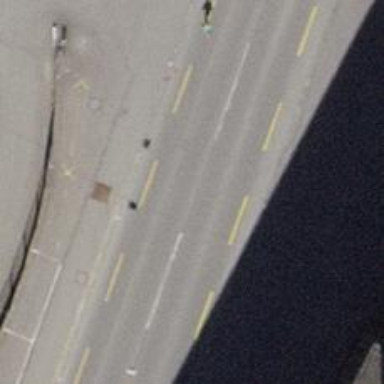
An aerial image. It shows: Tertiary road with asphalt surface including cycle lane.